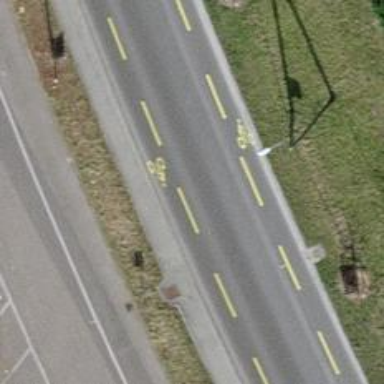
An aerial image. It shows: Tertiary road with asphalt surface and lane for cyclists on both sides.